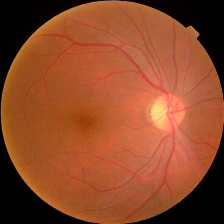
Diabetic retinopathy grade: No DR